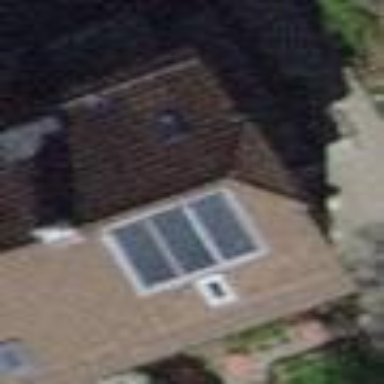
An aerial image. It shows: Semidetached house with tiled roof.